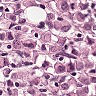
Metastatic tissue present: yes